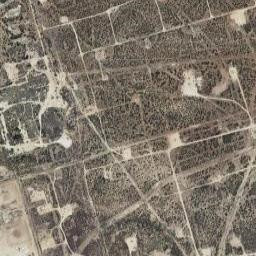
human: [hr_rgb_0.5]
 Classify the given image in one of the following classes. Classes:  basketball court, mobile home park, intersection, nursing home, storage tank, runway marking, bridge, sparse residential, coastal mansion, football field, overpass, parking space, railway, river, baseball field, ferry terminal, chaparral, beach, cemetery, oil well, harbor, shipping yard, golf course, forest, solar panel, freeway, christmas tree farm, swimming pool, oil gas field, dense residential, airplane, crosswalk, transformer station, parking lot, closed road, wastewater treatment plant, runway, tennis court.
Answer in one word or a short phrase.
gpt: oil gas field